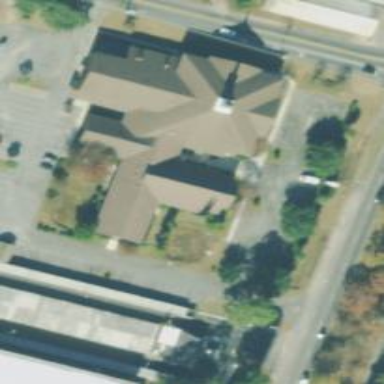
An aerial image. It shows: Religious building.